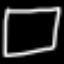
Label: square